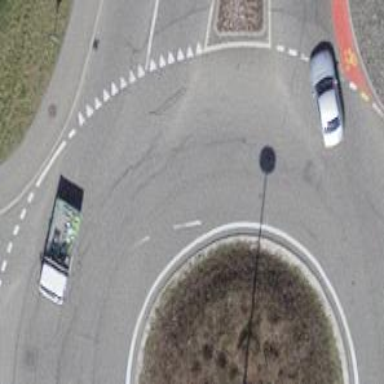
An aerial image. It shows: Asphalt road that is secondary route leading to roundabout.